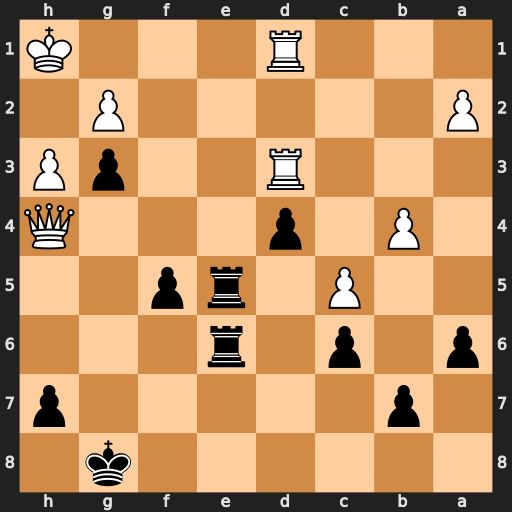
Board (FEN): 6k1/1p5p/p1p1r3/2P1rp2/1P1p3Q/3R2pP/P5P1/3R3K
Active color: b
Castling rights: -
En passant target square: -
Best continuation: Re1+ Rxe1 Rxe1#